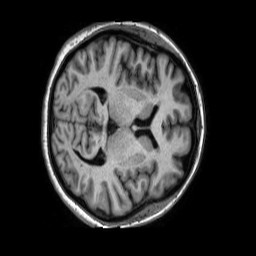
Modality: T1w
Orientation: axial
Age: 46
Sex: female
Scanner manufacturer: philips
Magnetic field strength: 1.5 T
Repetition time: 0.007035 s
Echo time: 0.003187 s